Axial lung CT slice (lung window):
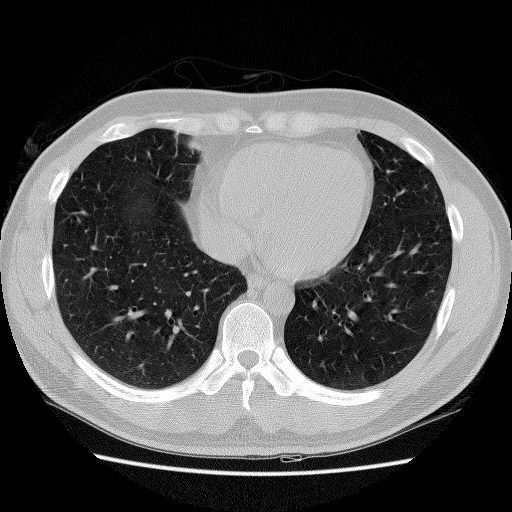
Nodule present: no